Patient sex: M
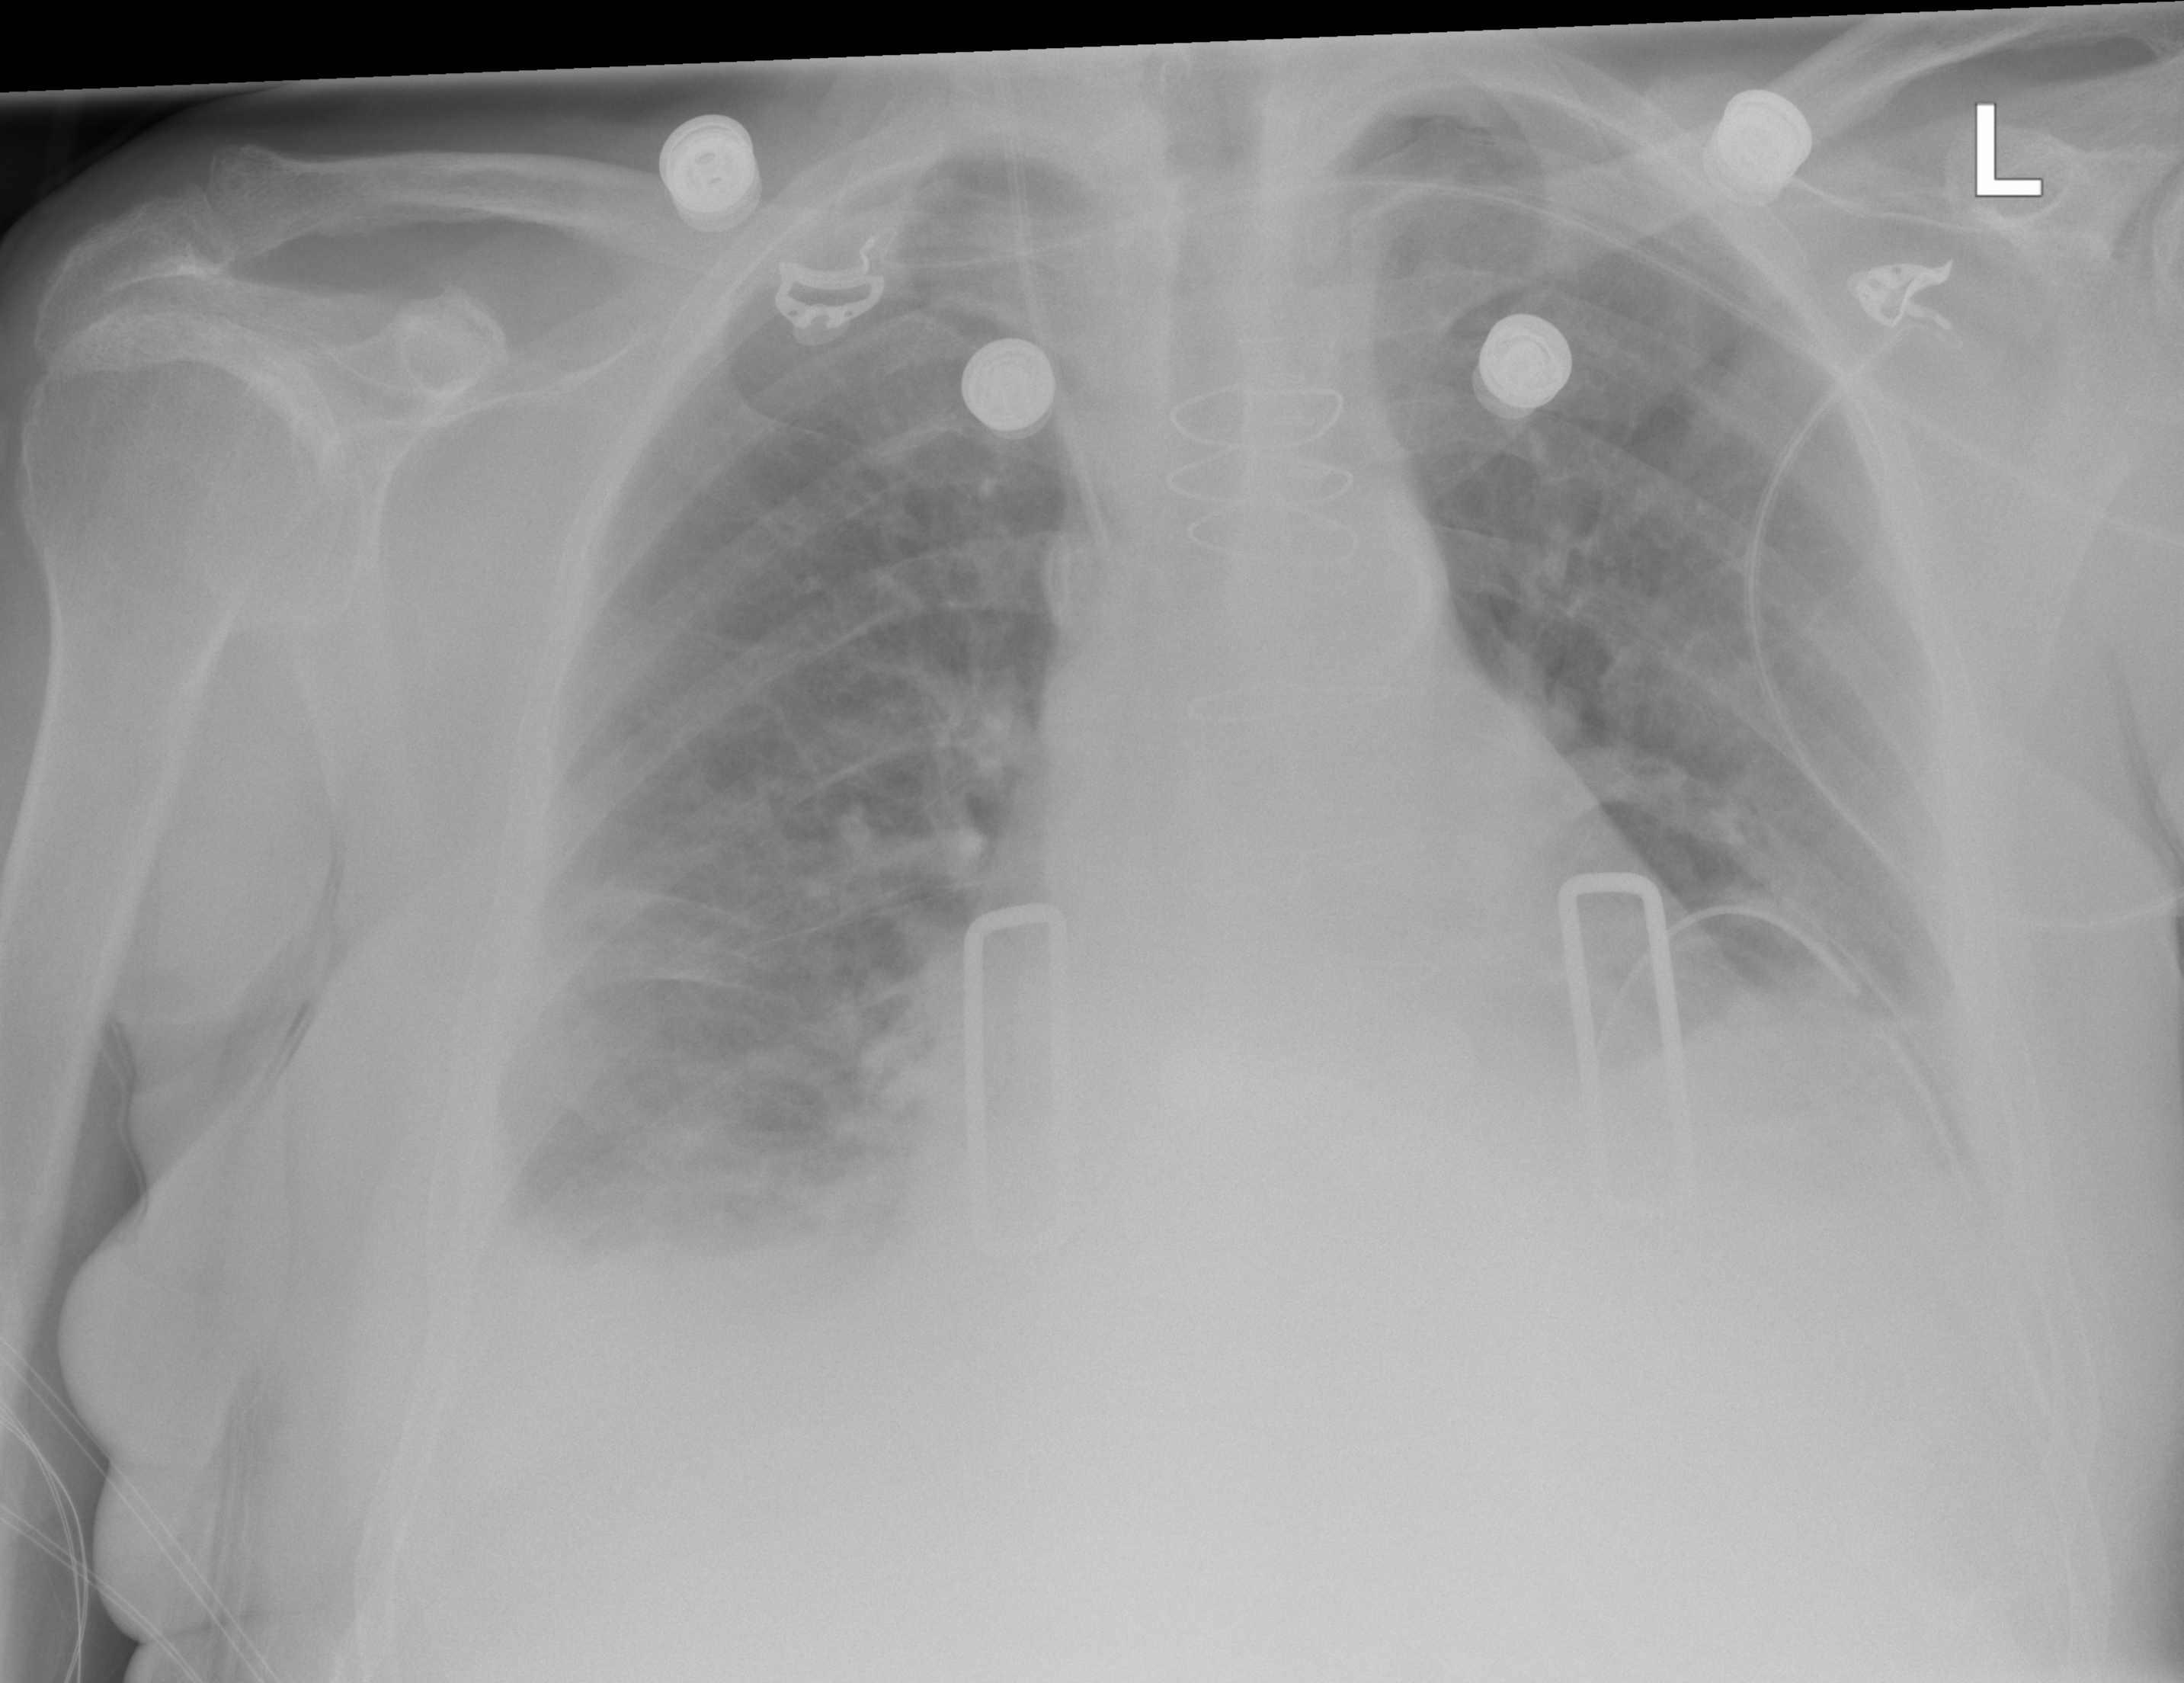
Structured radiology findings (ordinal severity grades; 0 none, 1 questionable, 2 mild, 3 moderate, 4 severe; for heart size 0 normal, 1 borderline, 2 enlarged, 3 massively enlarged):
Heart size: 2
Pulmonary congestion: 2
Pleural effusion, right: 2
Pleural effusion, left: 2
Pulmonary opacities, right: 2
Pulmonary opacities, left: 2
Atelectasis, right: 2
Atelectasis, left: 3